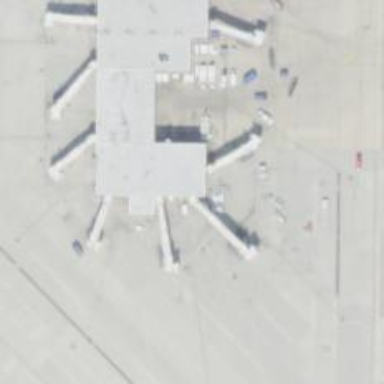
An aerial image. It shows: Airport gate.